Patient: sex M, age 29
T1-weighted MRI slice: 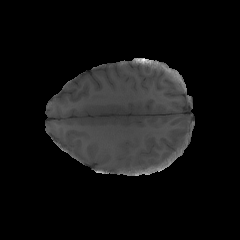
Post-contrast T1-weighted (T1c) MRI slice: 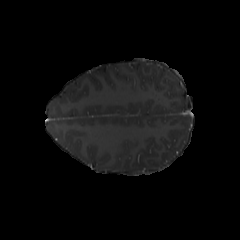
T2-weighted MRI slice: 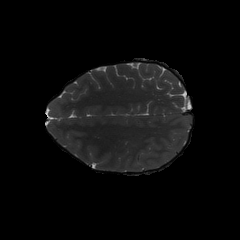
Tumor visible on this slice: no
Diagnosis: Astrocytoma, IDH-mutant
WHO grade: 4